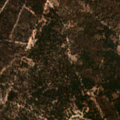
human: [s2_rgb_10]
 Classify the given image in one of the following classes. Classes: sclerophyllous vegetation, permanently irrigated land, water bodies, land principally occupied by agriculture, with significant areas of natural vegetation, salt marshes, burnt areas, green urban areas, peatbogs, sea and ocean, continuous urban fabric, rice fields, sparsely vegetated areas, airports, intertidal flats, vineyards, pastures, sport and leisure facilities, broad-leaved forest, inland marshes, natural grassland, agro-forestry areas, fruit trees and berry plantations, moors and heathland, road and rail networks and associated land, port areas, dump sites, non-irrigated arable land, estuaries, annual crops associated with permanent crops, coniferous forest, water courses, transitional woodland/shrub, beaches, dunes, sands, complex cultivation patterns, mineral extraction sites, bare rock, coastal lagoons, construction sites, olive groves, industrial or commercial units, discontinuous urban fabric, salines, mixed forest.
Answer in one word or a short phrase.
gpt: coniferous forest, mixed forest